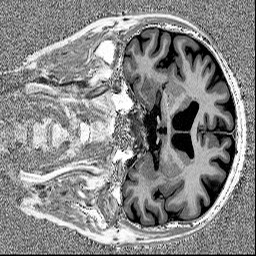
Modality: MP2RAGE
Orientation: coronal
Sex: male